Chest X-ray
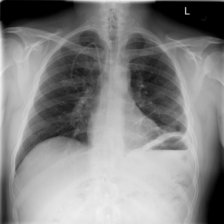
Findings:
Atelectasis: positive
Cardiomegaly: negative
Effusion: negative
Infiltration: negative
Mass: negative
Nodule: negative
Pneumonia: negative
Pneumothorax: negative
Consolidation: negative
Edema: negative
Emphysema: negative
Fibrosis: positive
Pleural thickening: negative
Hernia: negative